Interaction volume radius: 5 \u00c5
Interaction volume height: 35 \u00c5
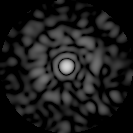
Disorder parameter: 0.7958